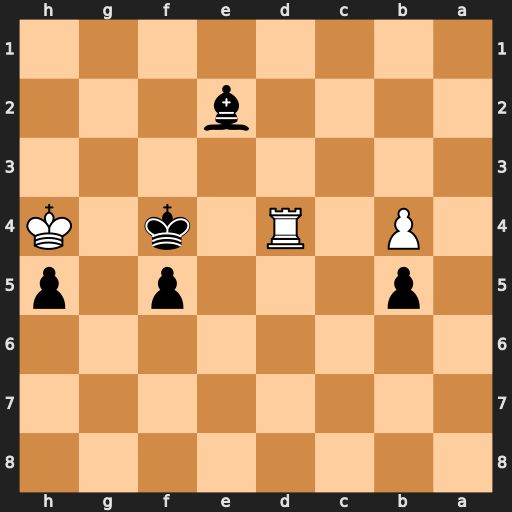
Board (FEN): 8/8/8/1p3p1p/1P1R1k1K/8/4b3/8
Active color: b
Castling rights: -
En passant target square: -
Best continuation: Ke3 Rd8 f4